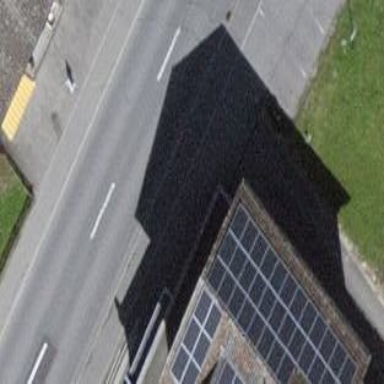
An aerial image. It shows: Solar power generator.